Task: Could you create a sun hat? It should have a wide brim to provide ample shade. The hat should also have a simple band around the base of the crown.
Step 172:
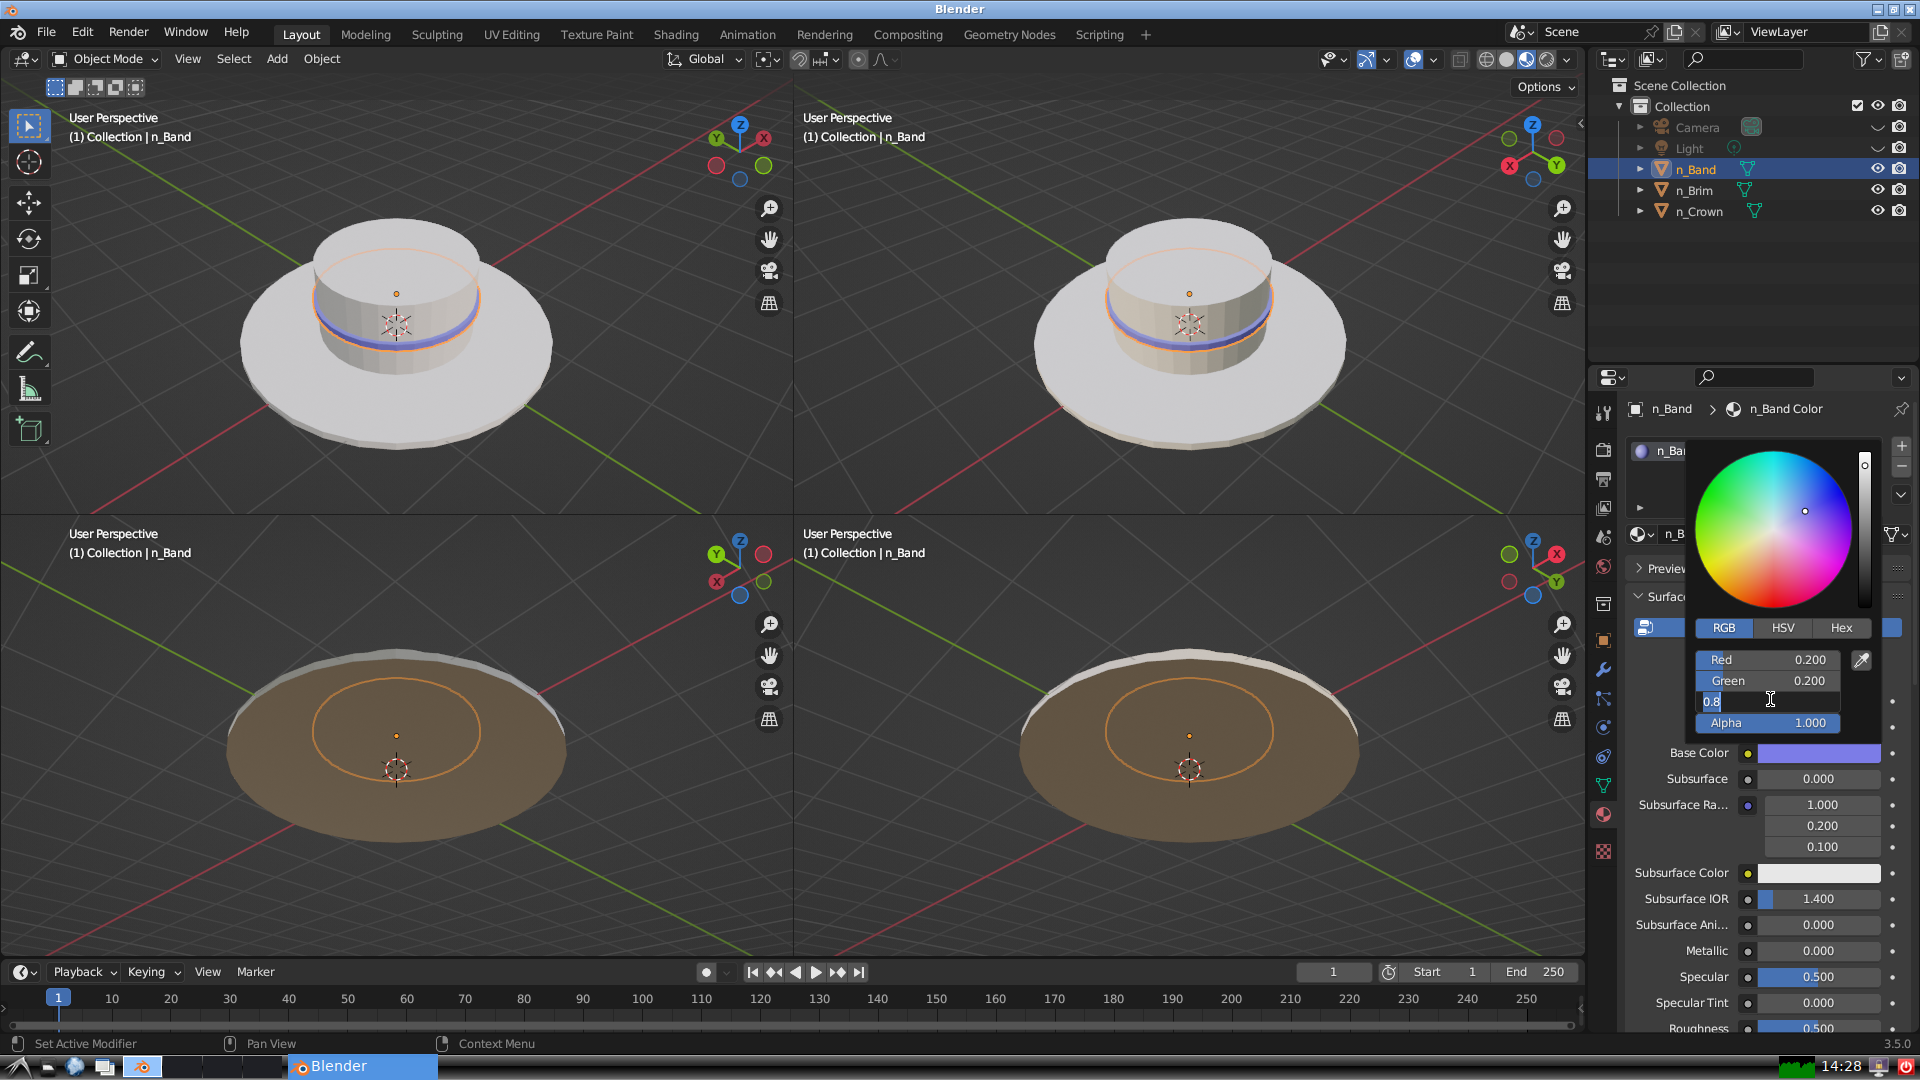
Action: input_text: 0.2